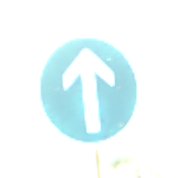
Verkehrszeichen: VorgeschriebeneFahrtrichtungGeradeaus
Umgebung: Roofed, Special
Tageszeit: MorningAfternoon
Wetter: NotSpecified
Licht: Artificial
Jahreszeit: NotSpecified
Kontrast: MediumContrast